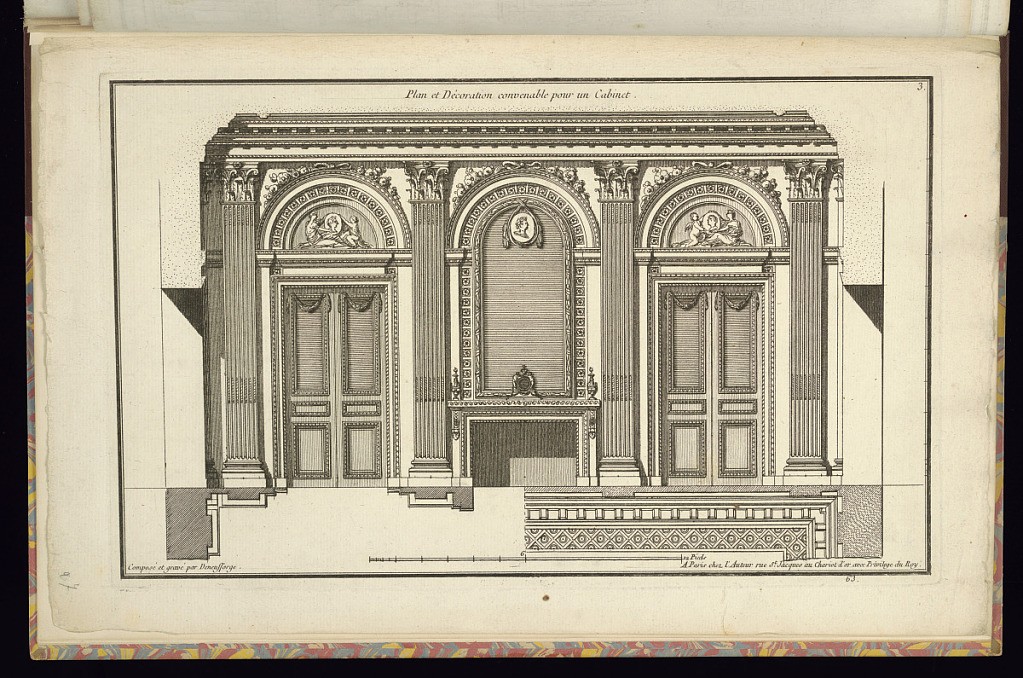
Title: Plan et Décoration convenable pour un Cabinet;
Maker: Jean-François de Neufforge, Flemish, 1714 – 1791
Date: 1757
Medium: Etching and engraving on laid paper
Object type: Print
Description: Interior wall elevation and plan for a cabinet decorated with neoclassical motifs and ornament. The wall features a central chimney and overmantel mirror, pilasters, and doors flanking the mantel, with oval overdoors decorated with figures, and coffered rosettes. The doors, casing, mantel, and cornice are finely decorated with carved moldings, repeating patterns, Vitruvian waves, rosettes, coffering, leaves, and floral motifs. Below the elevation is a plan view of the doors and a detail of the molding with a scale. The plate is titled, numbered, and signed.